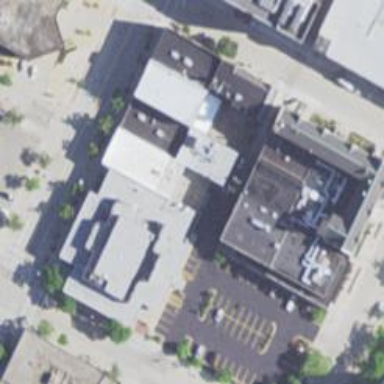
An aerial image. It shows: Bank building.